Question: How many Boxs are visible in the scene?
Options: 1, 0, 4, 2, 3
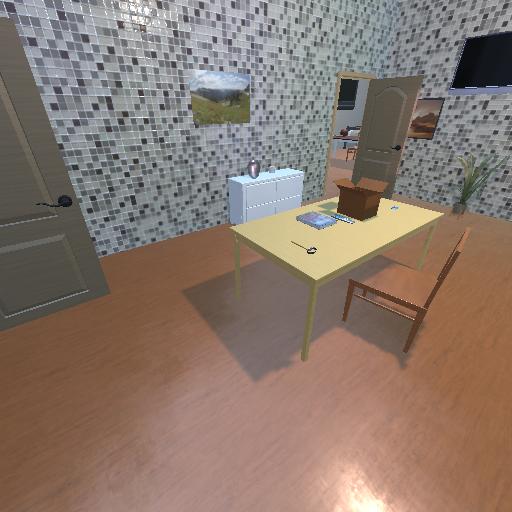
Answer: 1